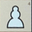
Piece: wP